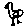
Label: bird